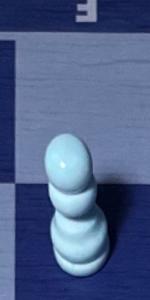
Label: Pawn_White